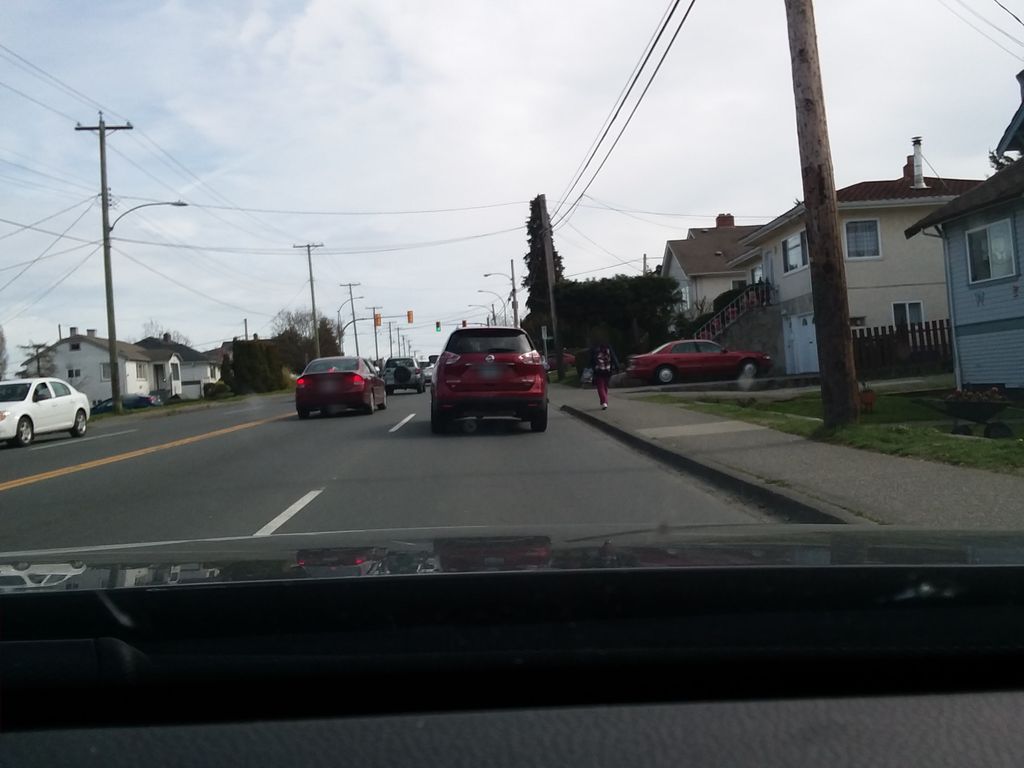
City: victoria